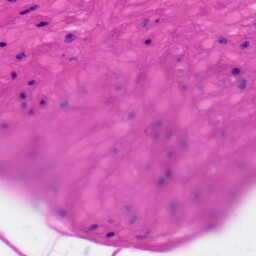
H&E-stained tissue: Skin